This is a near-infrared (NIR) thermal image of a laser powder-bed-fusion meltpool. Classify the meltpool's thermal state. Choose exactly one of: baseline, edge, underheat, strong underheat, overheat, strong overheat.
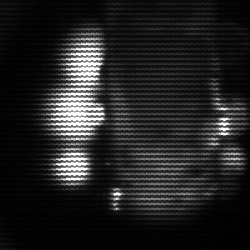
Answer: strong underheat